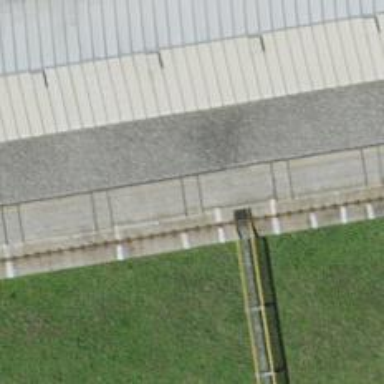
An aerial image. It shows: Narrow-gauge railway with one track passing through service yard.